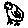
Label: bird